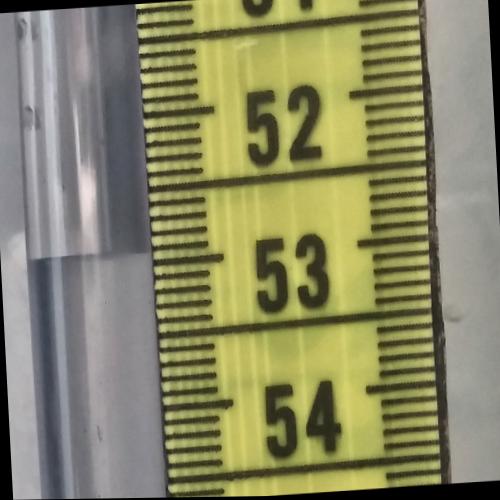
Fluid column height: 52.9 cm